Aerial crown-view tile of a tropical tree (Barro Colorado Island, Panama), acquired 20241112:
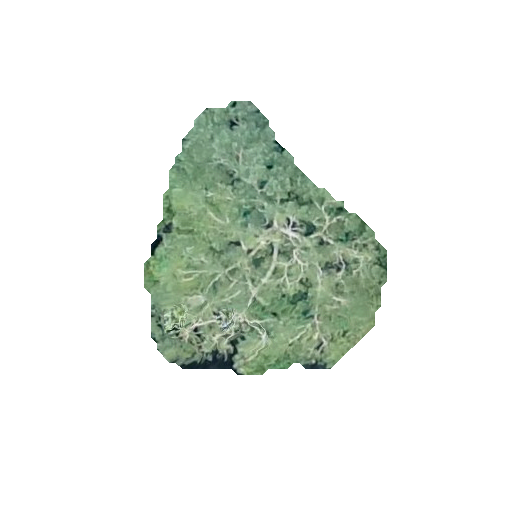
Species: Jacaranda copaia
GBIF accepted scientific name: Jacaranda copaia
Crown area: 71.537 m²